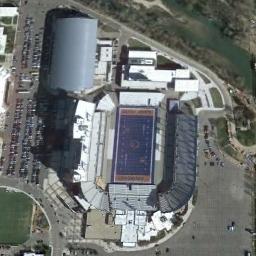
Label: stadium